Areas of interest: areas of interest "Library"
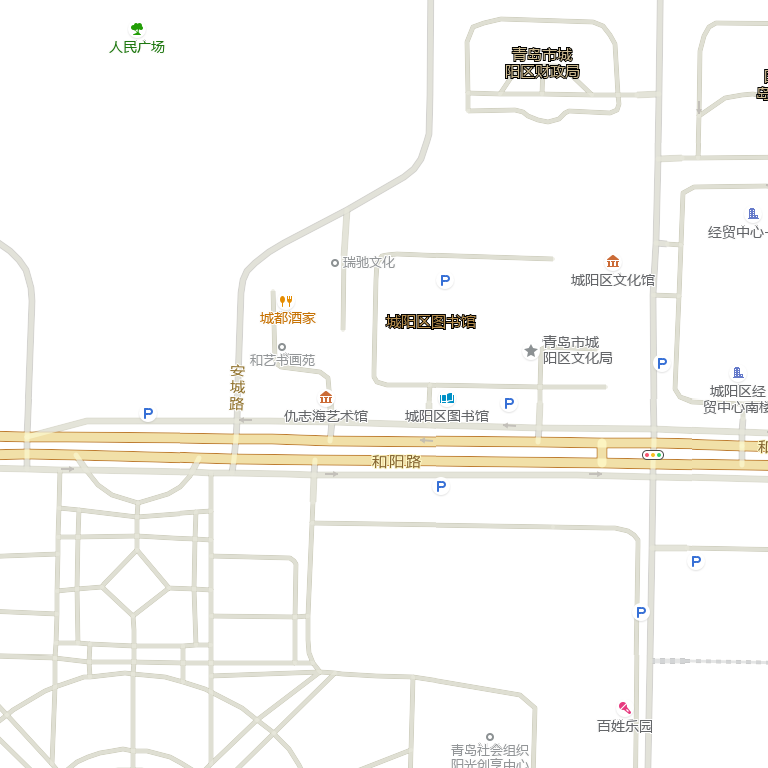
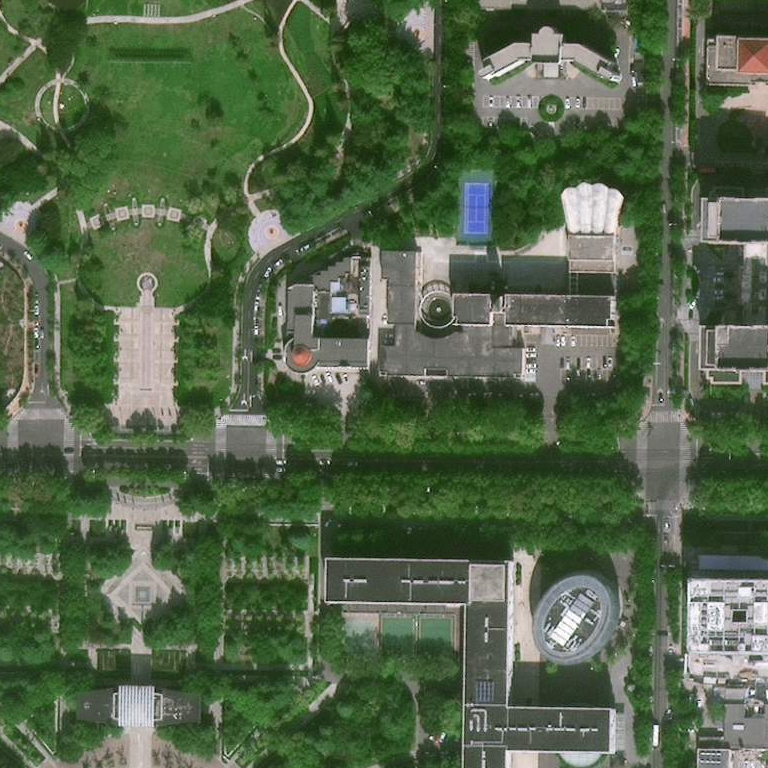